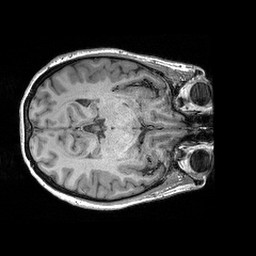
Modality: T1w
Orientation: axial
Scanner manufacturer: siemens
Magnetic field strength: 3 T
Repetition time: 2.3 s
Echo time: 0.00298 s